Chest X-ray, AP view. Patient: 58 years old, sex M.
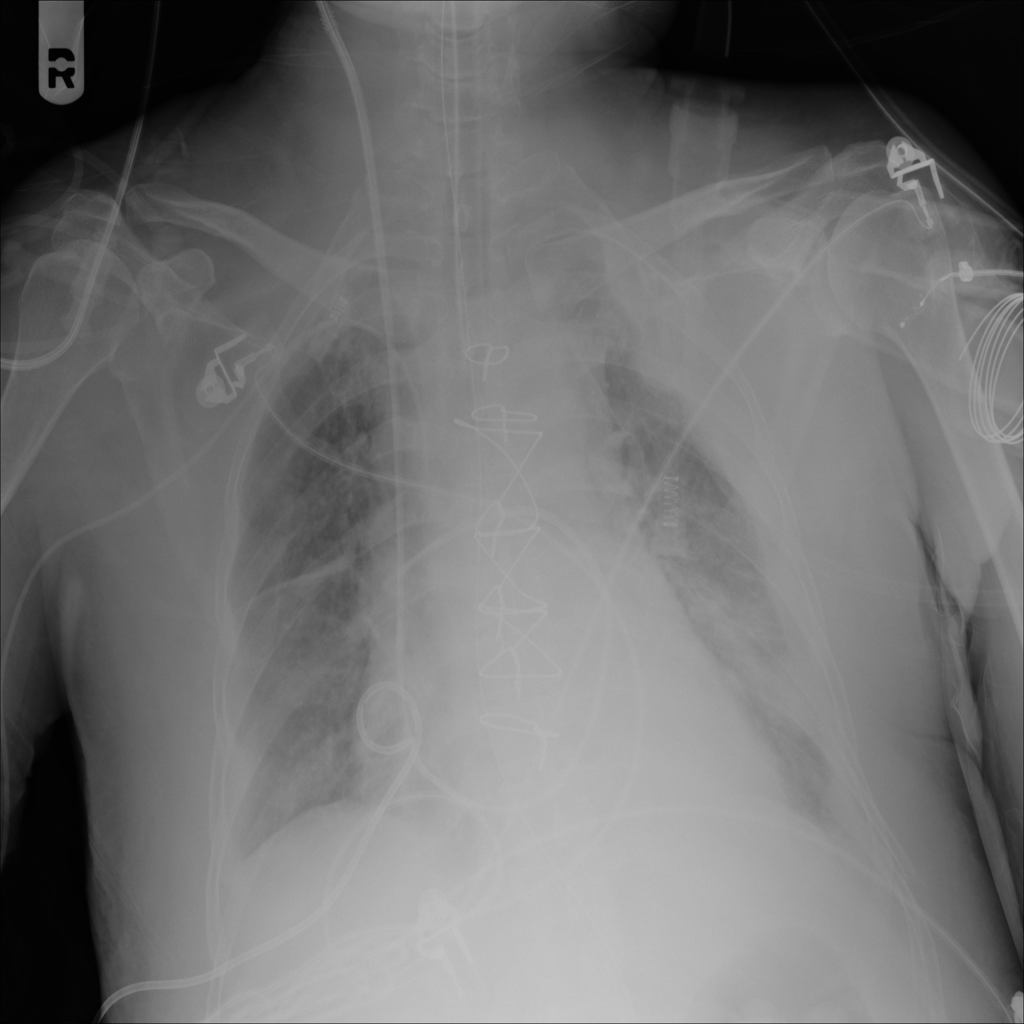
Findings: Consolidation